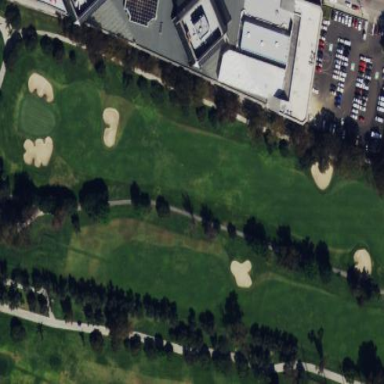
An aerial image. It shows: Grassy area used as driving range for golf.